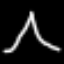
Label: The Eiffel Tower